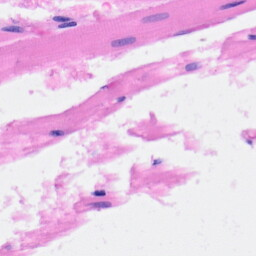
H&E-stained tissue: Heart